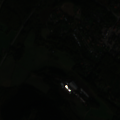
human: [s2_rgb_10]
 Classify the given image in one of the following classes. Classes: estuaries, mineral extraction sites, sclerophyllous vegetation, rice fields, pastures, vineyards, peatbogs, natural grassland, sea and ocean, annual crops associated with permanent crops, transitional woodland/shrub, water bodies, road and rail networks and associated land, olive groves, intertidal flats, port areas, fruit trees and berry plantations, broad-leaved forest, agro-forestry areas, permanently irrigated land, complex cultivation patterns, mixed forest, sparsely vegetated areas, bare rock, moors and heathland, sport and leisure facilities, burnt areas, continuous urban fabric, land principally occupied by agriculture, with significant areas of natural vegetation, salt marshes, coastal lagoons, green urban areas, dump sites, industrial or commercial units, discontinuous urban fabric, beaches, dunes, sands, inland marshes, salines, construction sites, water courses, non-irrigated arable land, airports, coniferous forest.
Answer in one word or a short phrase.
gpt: discontinuous urban fabric, non-irrigated arable land, land principally occupied by agriculture, with significant areas of natural vegetation, coniferous forest, mixed forest